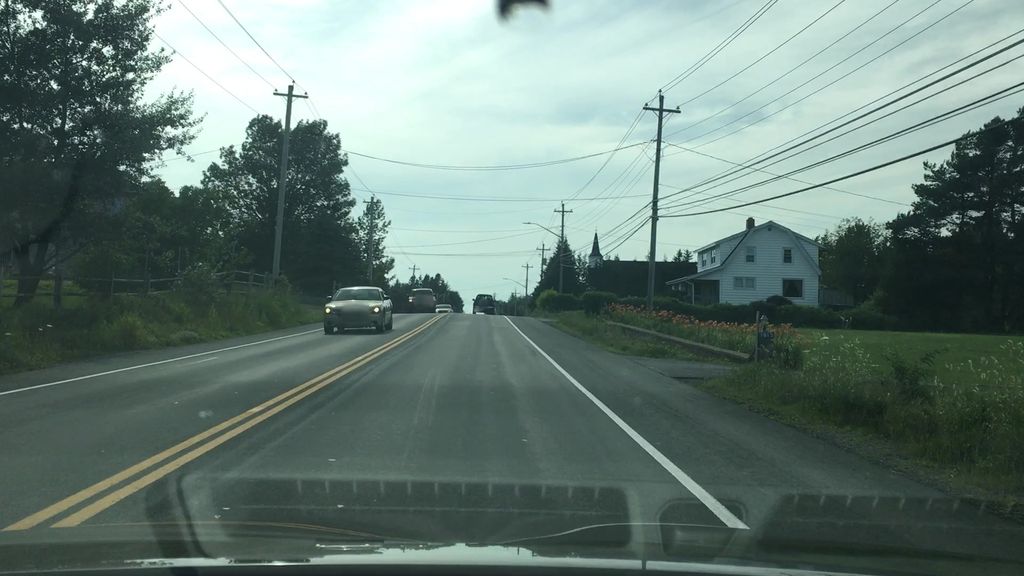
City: halifax